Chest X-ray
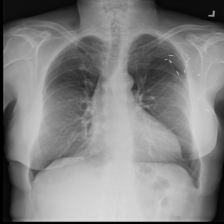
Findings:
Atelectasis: negative
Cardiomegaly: negative
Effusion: negative
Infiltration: negative
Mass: negative
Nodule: negative
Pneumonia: negative
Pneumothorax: negative
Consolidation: negative
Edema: negative
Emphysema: negative
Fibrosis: negative
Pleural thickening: negative
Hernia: negative